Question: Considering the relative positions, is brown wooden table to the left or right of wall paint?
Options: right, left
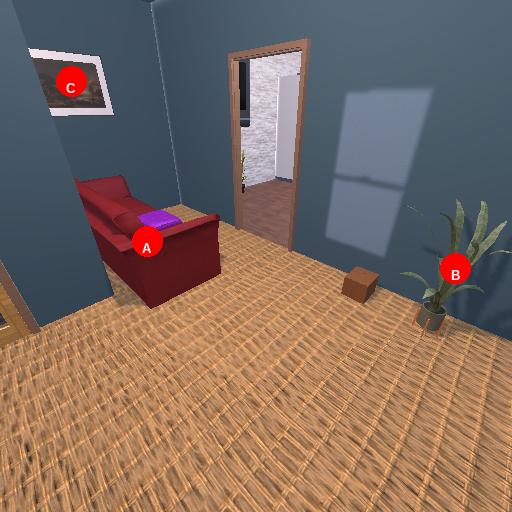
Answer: right